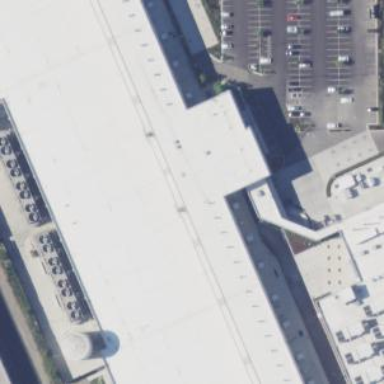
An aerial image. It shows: Data center building.